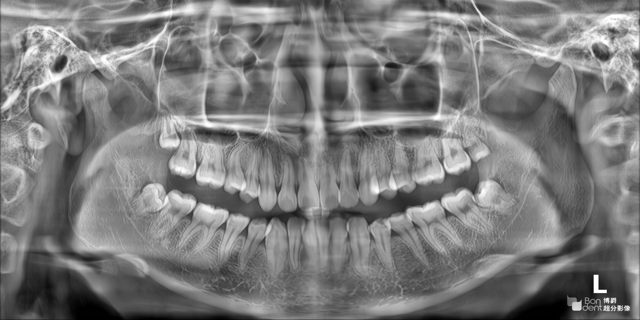
adult